Question: I had installed node js with the newest version and then used the command 'npm install -g expo-cli' to 'install expo cli'. But then when I enter command to create a new project 'expo init AwesomeProject', I receive this error:

my command line shows this error. Would anyone know how to solve this..?
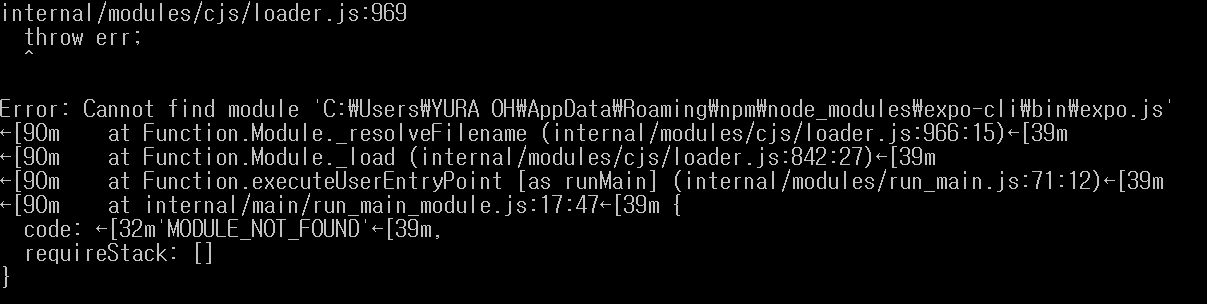
Answer: You can try following these steps:
1. Uninstall expo-cli
2. sudo npm install -g expo-cli
3. expo init